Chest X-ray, AP view. Patient: 57 years old, sex F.
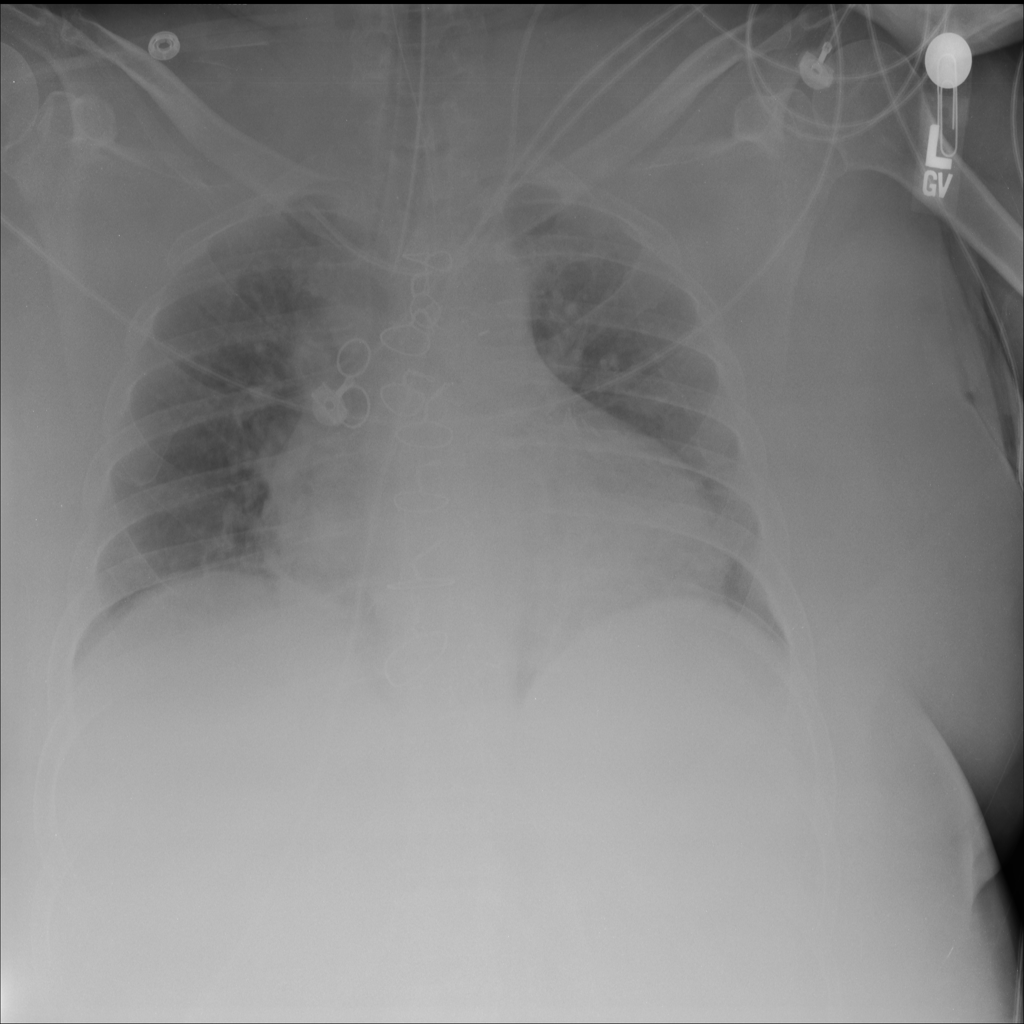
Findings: No Finding